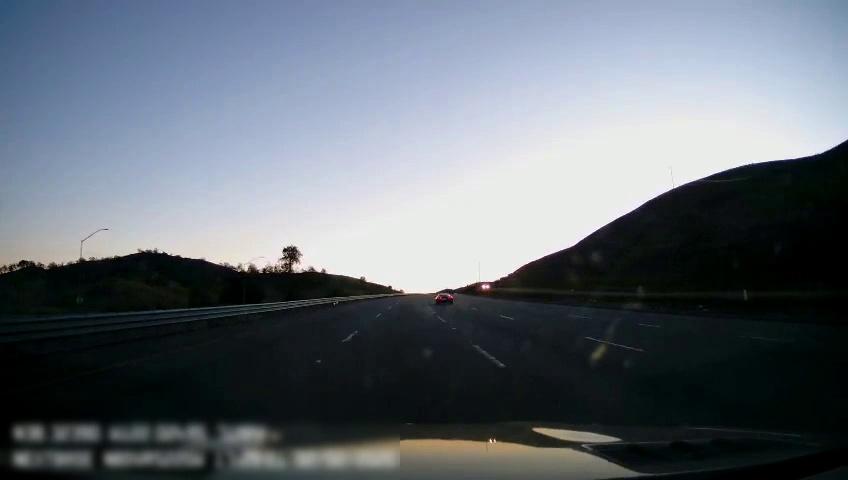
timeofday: Day
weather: Sunny
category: Drivable Space
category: Vehicles | Car
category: Vehicles | Truck
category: Lanes | Current Lane
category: Lanes | Current Lane
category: Lanes | Alternate Lane
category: Lanes | Alternate Lane
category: Lanes | Alternate Lane